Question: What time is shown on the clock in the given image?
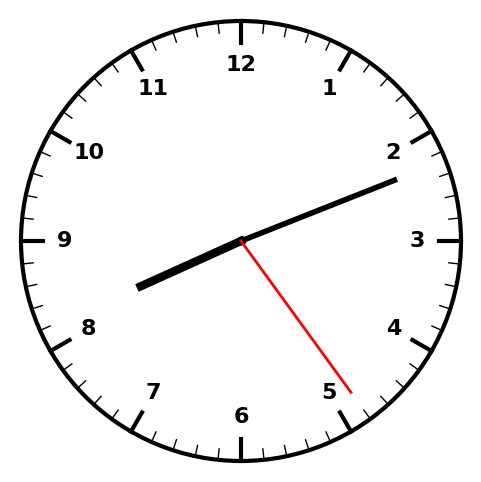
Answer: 08:11:24